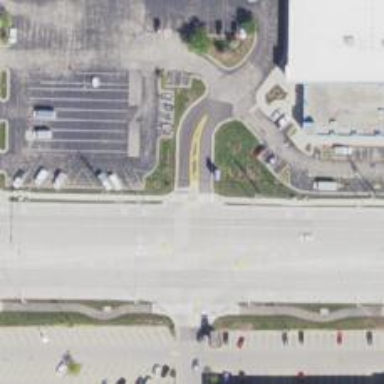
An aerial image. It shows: Road with stop sign.